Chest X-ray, PA view. Patient: 49 years old, sex M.
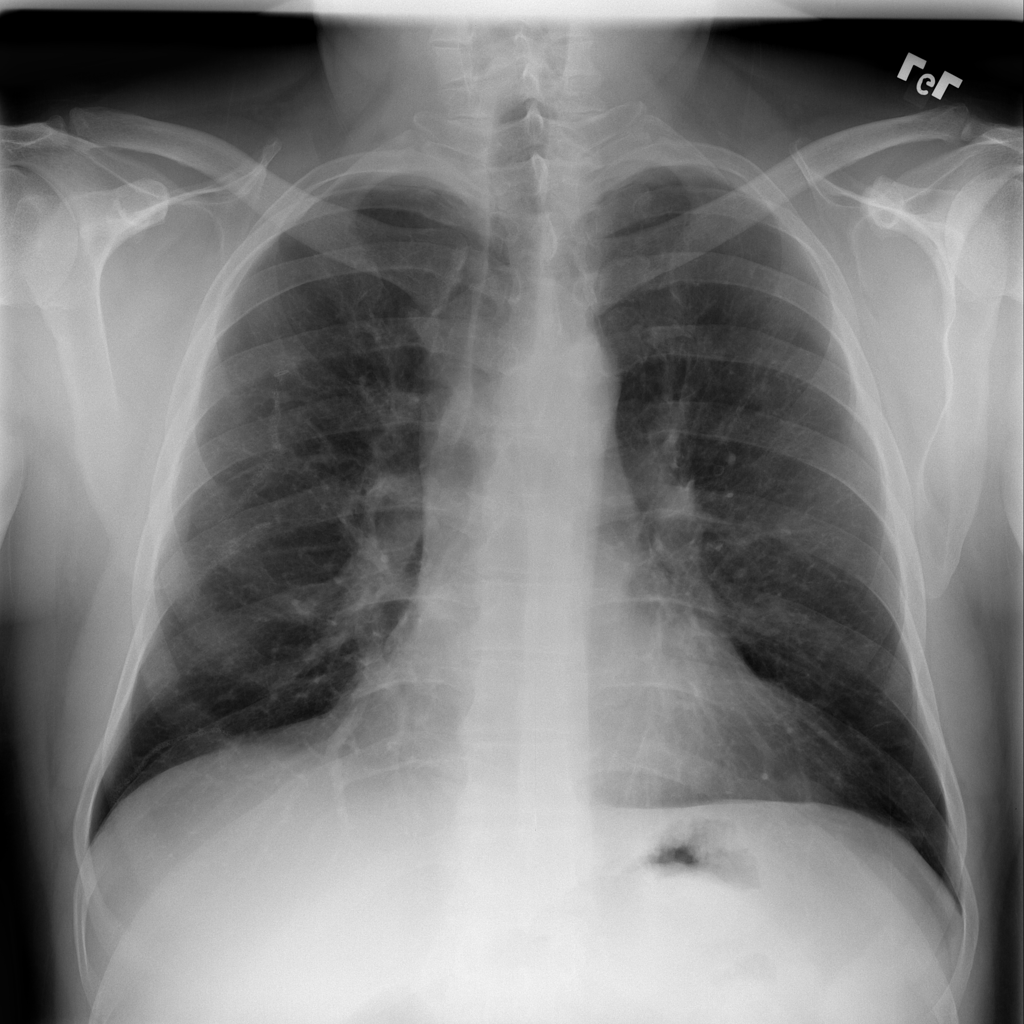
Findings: No Finding